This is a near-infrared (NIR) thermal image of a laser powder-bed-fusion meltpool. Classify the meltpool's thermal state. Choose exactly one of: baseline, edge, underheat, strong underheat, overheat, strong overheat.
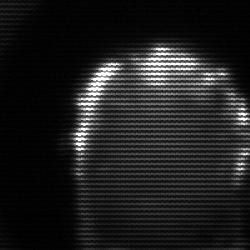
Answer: baseline